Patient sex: M
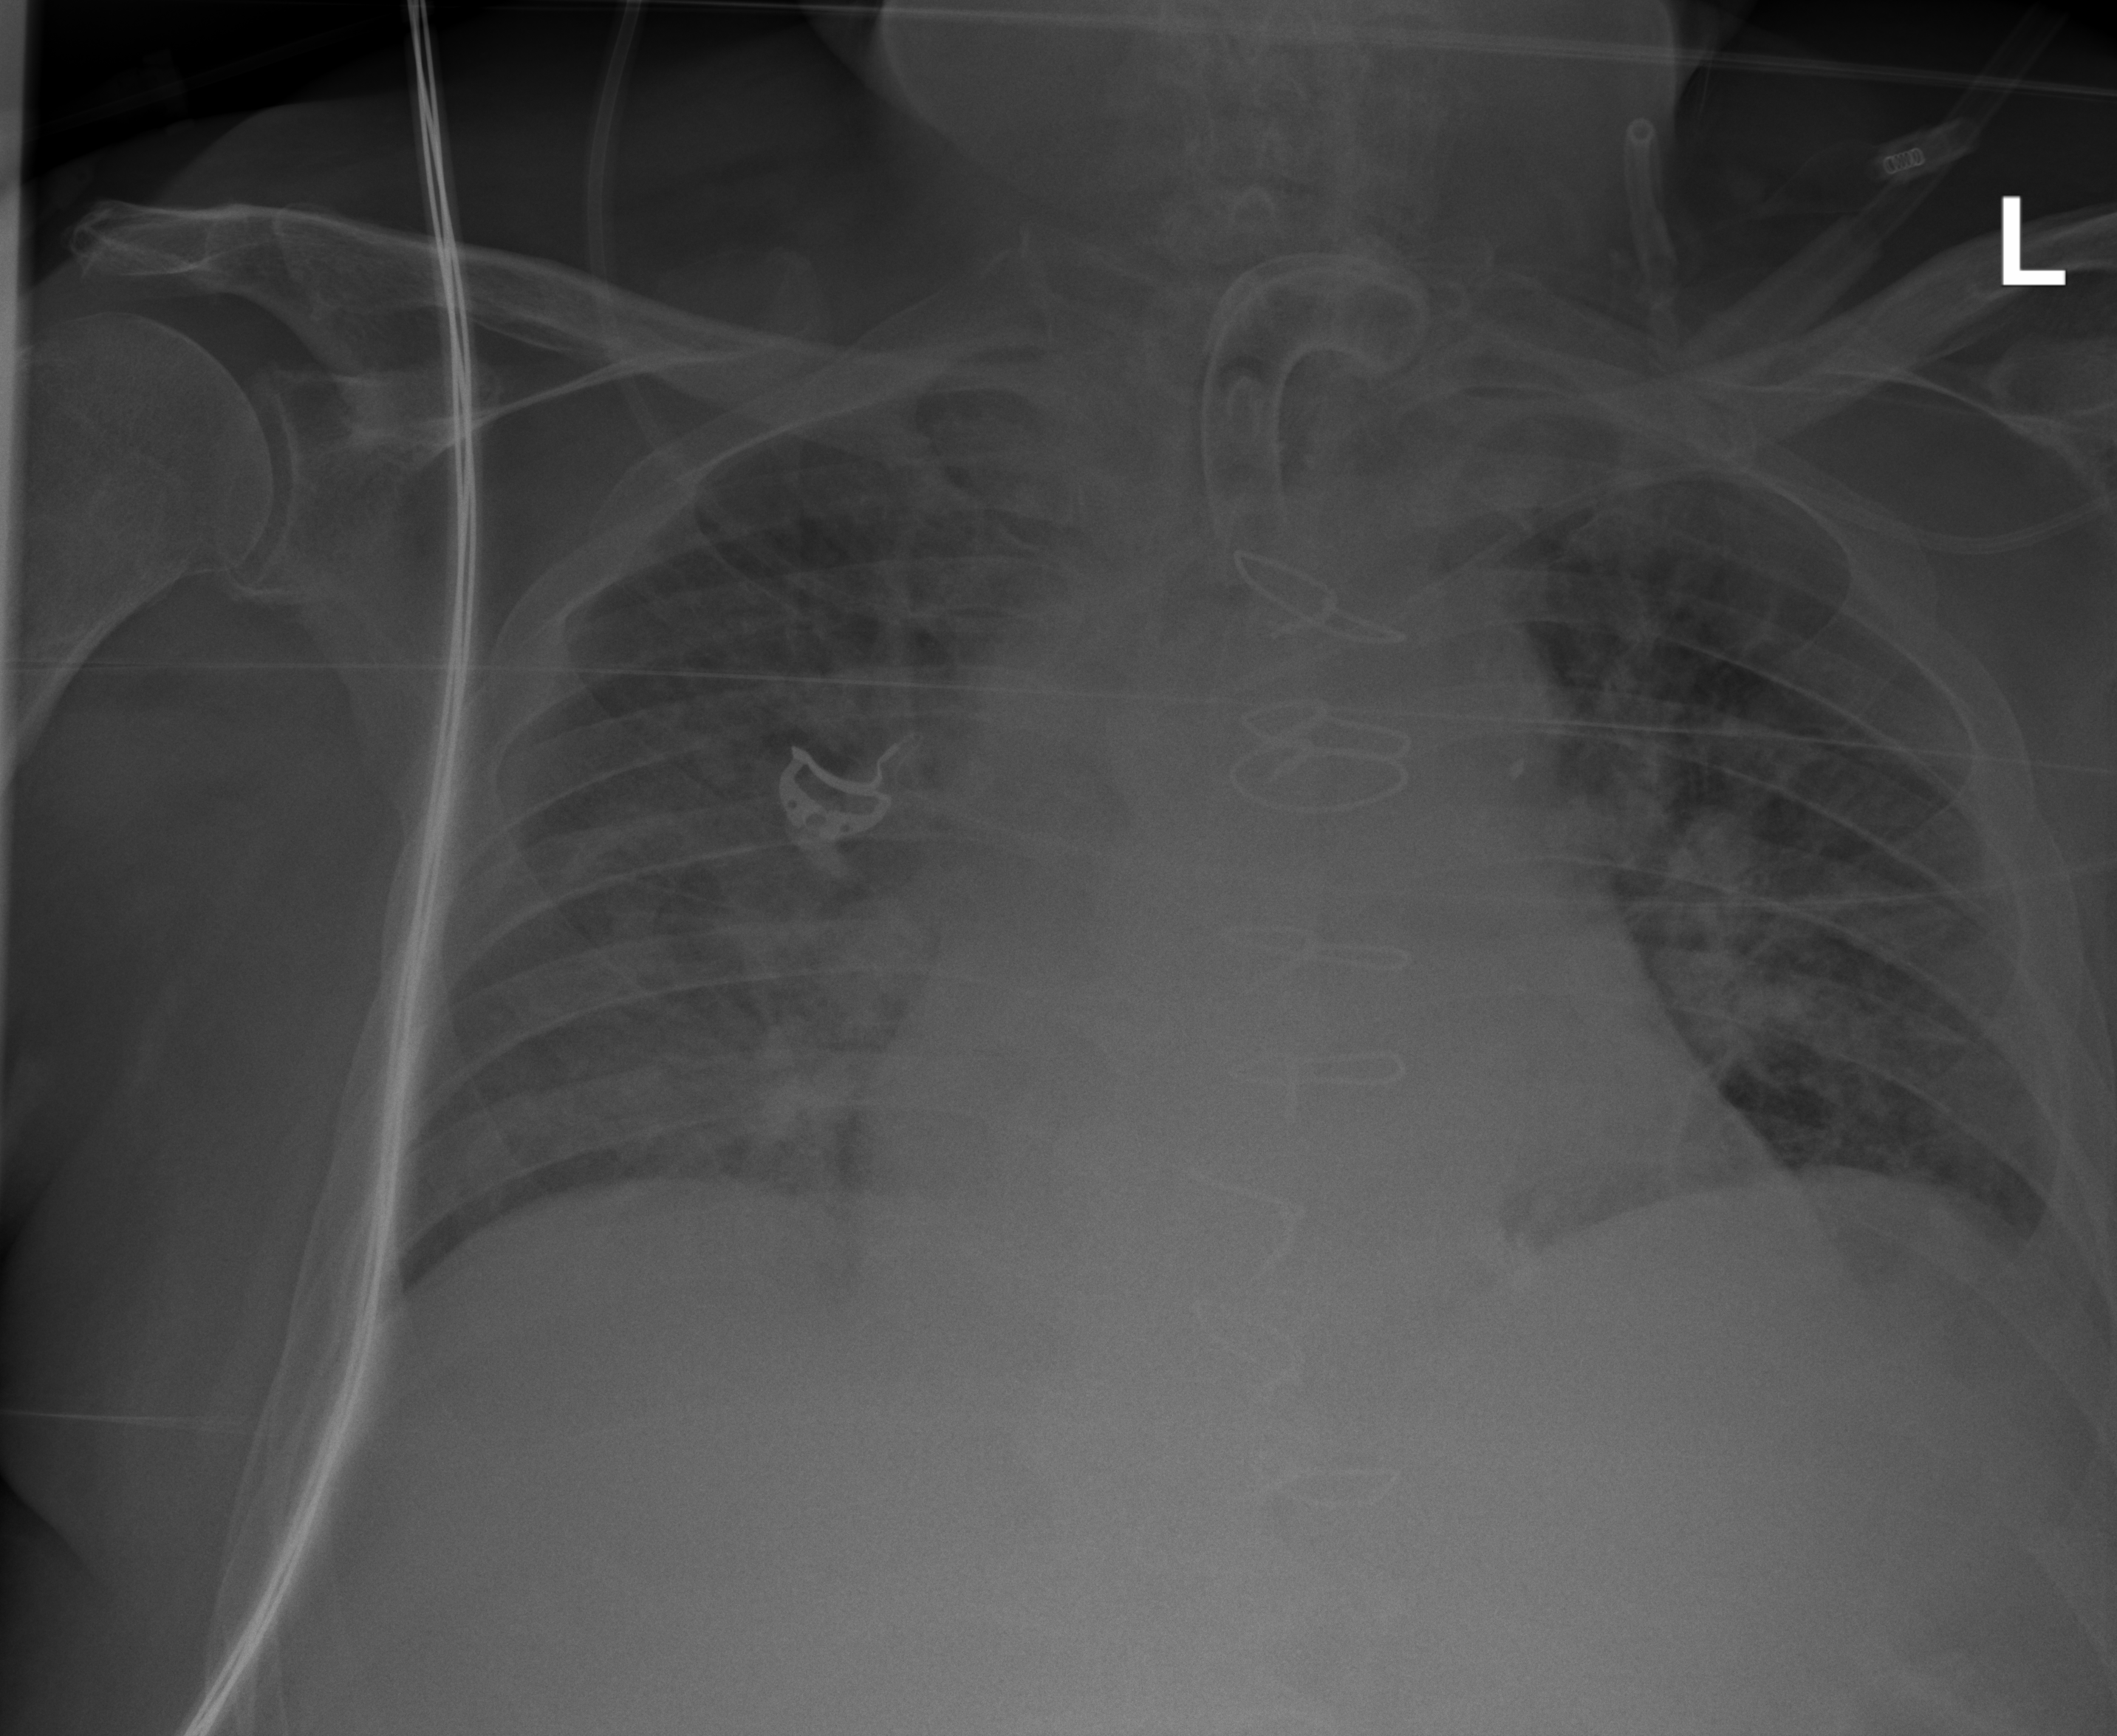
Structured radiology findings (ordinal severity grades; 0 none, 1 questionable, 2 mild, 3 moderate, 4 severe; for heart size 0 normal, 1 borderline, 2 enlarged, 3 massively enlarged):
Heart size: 2
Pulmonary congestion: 3
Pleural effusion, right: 2
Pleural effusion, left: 2
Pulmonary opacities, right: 3
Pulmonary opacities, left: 2
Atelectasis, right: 3
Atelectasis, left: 2